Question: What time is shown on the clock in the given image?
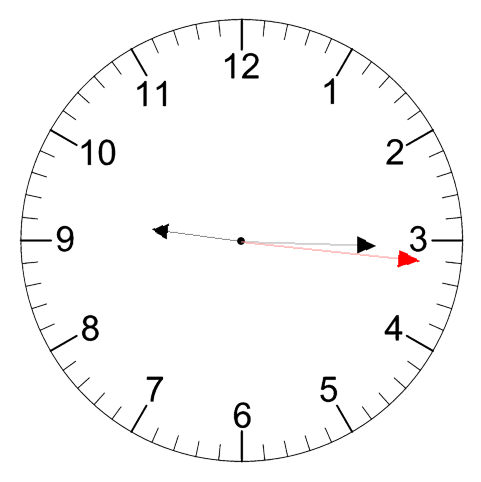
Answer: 09:15:16